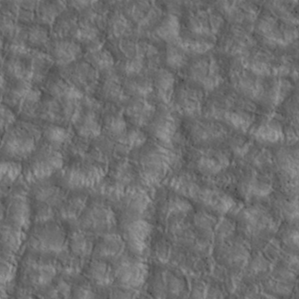
Label: non_frost